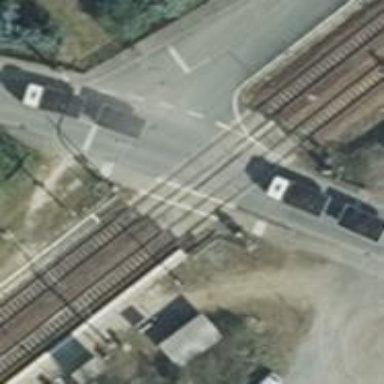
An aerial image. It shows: Railway crossing.